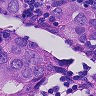
Metastatic tissue present: yes